【题型】选择题　【知识点】立体几何　【难度】easy
\subsection*{已知三棱锥 \(P-ABC\)，\(AC=\sqrt{2}\)，\(BC=1\)，\(AC \perp BC\) 且 \(PA=2PB\)，\(PB \perp\) 平面 \(ABC\)，其外接球体积为（）}
\vspace{0.5em}
A. \(\dfrac{4\pi}{3}\) \quad B. \(4\pi\) \quad C. \(\dfrac{32\pi}{3}\) \quad D. \(4\sqrt{3}\pi\)
【解答】
\vspace{1em}
\textbf{【答案】A}

\vspace{1em}
\textbf{【解析】}
由题，因为 \(AC=\sqrt{2}\)，\(BC=1\)，\(AC \perp BC\)，所以
\[
AB = \sqrt{AC^2 + BC^2} = \sqrt{3},
\]
设 \(PB=h\)，则由 \(PA=2PB\)，可得 \(\sqrt{3+h^2}=2h\)，解得 \(h=1\)。

可将三棱锥 \(P-ABC\) 还原成长方体，

则三棱锥 \(P-ABC\) 的外接球即为长方体的外接球，设外接球的半径为 \(R\)，则
\[
2R = \sqrt{1^2 + (\sqrt{2})^2 + 1^2} = 2,
\]
所以 \(R=1\)，

所以外接球的体积
\[
V = \frac{4\pi}{3} R^3 = \frac{4\pi}{3},
\]
故选 A。
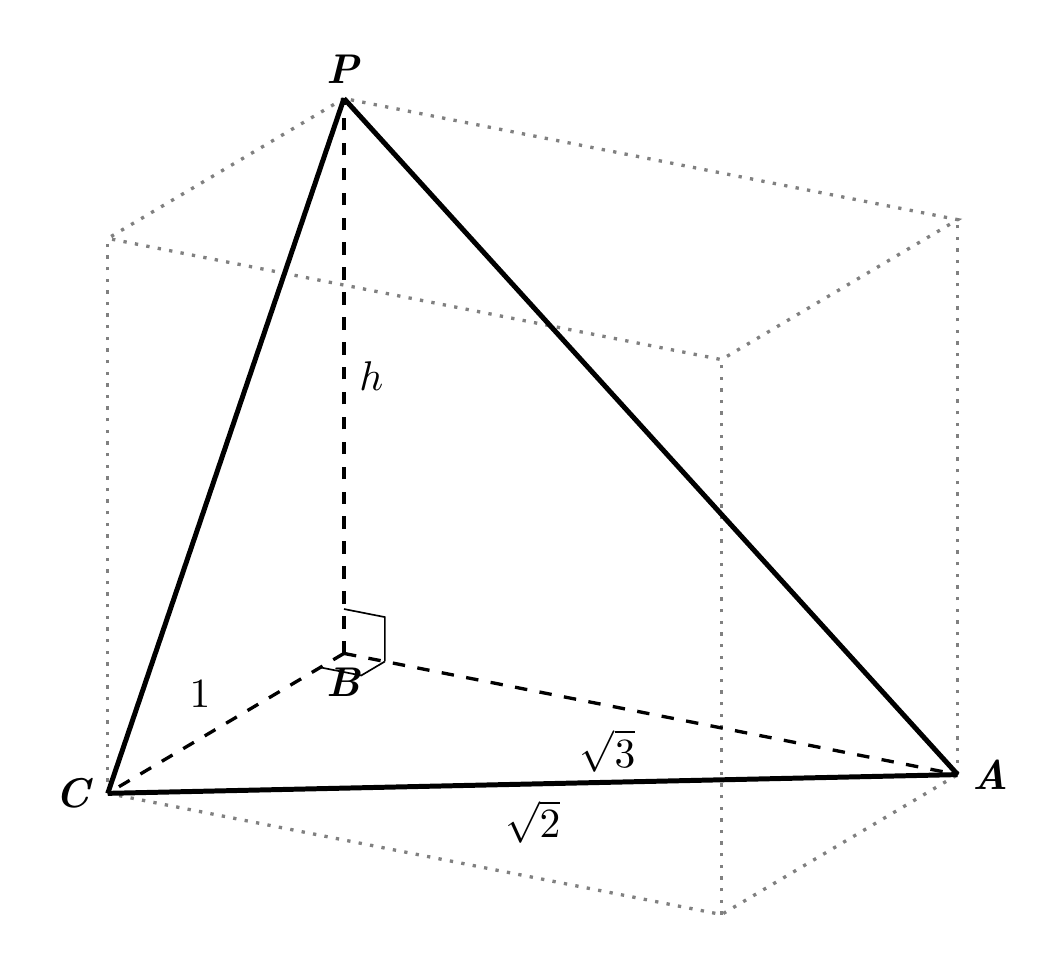